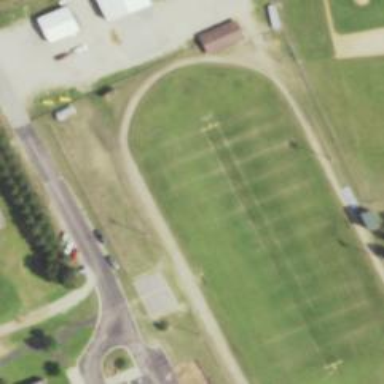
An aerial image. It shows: American football pitch for leisure and sport activities.